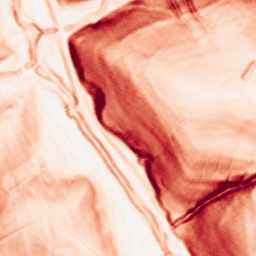
Category: morphological
Decomposition family: morphological_gradient
Decomposition parameters: size: 3
shape: diamond
Upsampling method: bilinear
Upsampling parameters: scale: 4
Upsampling scale: 4